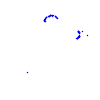
Particle: proton